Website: home-depot
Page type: delivery-shipping
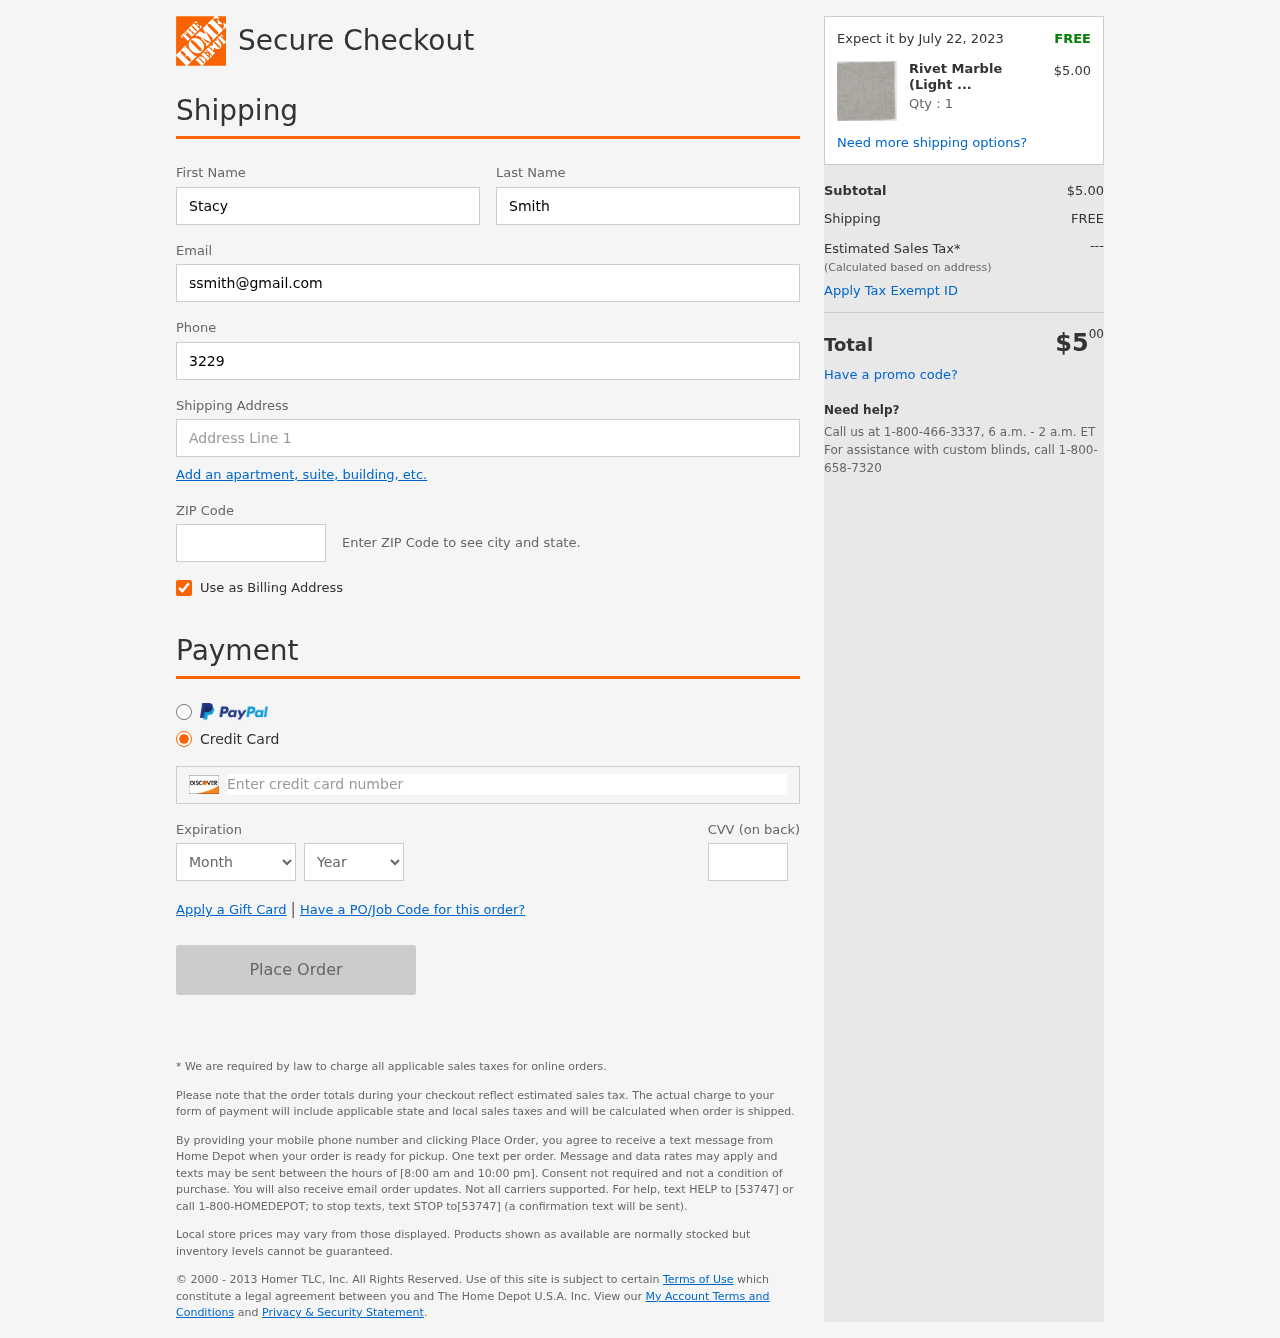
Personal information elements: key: PII_CARD_CVV
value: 965
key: PII_CARD_EXPIRY_MONTH
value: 05
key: PII_CARD_EXPIRY_YEAR
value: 27
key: PII_CARD_NUMBER
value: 6011 5290 5161 0154
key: PII_EMAIL
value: ssmith@gmail.com
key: PII_FIRSTNAME
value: Stacy
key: PII_LASTNAME
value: Smith
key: PII_PHONE
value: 3229775083
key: PII_POSTCODE
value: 93741
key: PII_STREET
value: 92054 Reed Corner Apt. 131
Product elements: key: PRODUCT1_NAME
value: Rivet Marble (Light Grey) Swatch, Rivet
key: PRODUCT1_PRICE
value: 5
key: PRODUCT1_QUANTITY
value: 1
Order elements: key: ORDER_DELIVERY_DATE
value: Expect it by July 22, 2023
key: ORDER_SUBTOTAL
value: $5.00
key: ORDER_SHIPPING_COST
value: FREE
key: ORDER_TOTAL
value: $500